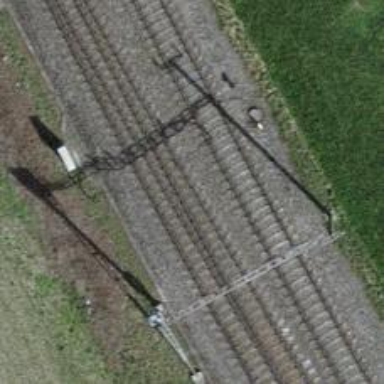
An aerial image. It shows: Siding railway track with electrified contact line.